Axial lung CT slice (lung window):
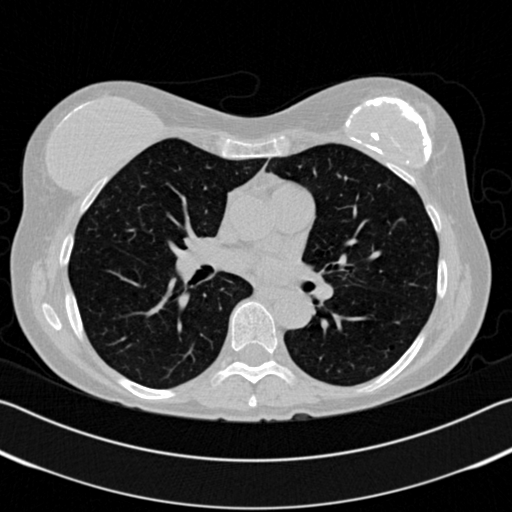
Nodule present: no